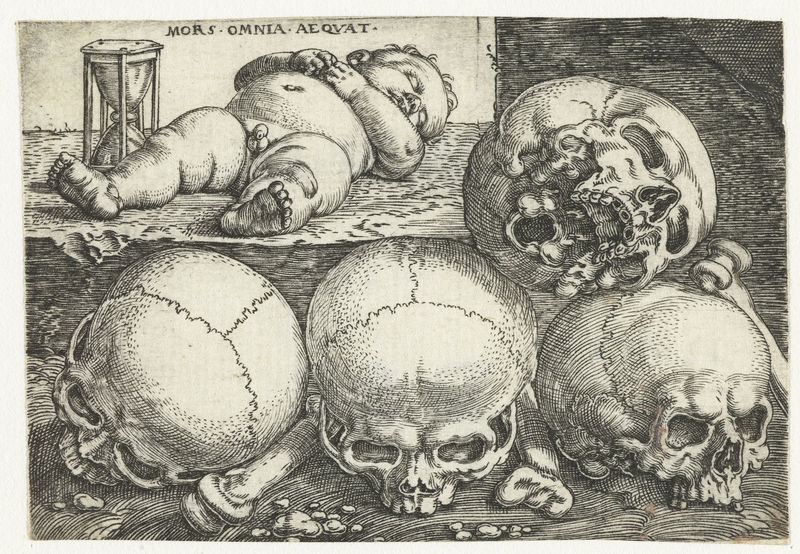
Titel: Slapend kind met zandloper en vier schedels
Künstler: Barthel Beham
Standort: Amsterdam
Institution: Rijksmuseum
Schlagwörter: nackt, tisch, zeichnung, gesicht, schädel, stein, tod, tot, kind, füße, schrift, grafik, baby, inschrift, junge, knochen, vanitas, penis, knabe, druck, radierung, text, kleinkind, skelett, zähne, stundenglas, bube, säugling, latein, hoden, gebeine, sanduhr, totd, schaädel, mors omnia